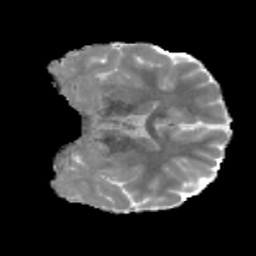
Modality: MD
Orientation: coronal
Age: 25
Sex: male
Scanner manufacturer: siemens
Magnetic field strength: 3 T
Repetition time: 3.5 s
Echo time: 0.086 s